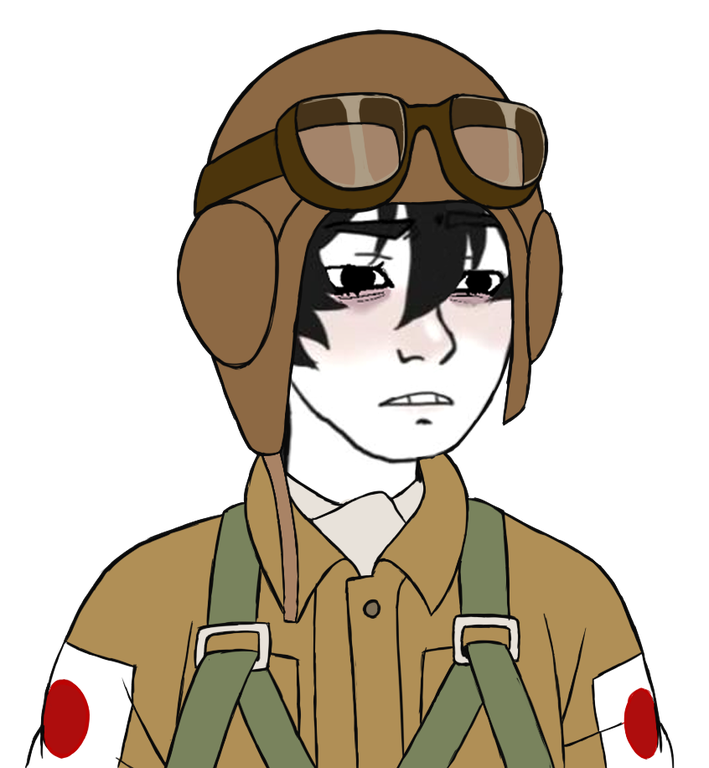
Label: 5_Twinkjak